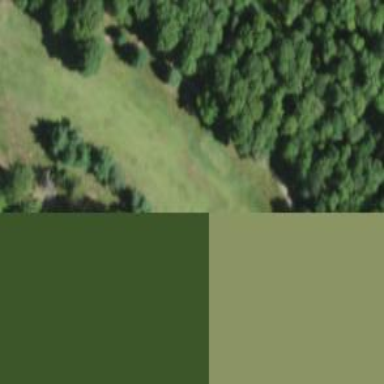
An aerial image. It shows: View of golf hole.